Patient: sex M, age 58
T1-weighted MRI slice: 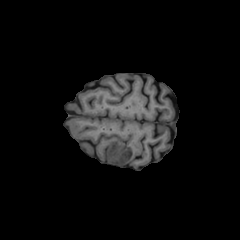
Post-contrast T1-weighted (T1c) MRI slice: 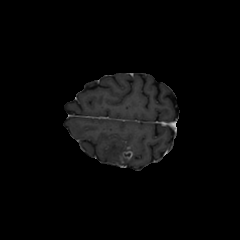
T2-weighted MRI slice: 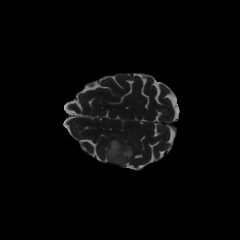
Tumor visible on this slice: yes
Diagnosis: Glioblastoma, IDH-wildtype
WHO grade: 4